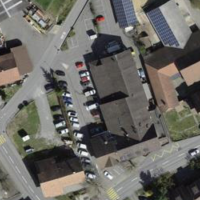
EUNIS habitat code: 54
Species observed at this site:
Salvia pratensis